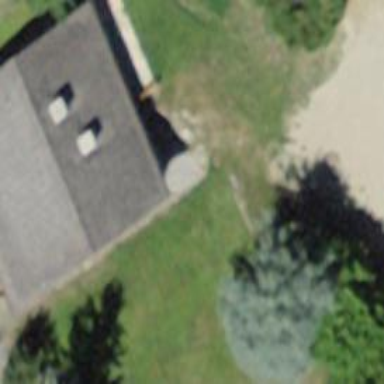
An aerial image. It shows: Detached building with gabled roof.